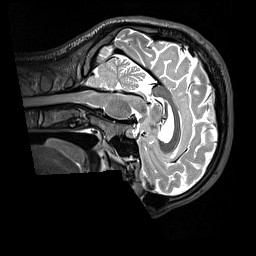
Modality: T2w
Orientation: sagittal
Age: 24
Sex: male
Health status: healthy
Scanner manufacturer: siemens
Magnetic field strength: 3 T
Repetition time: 3.2 s
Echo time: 0.568 s